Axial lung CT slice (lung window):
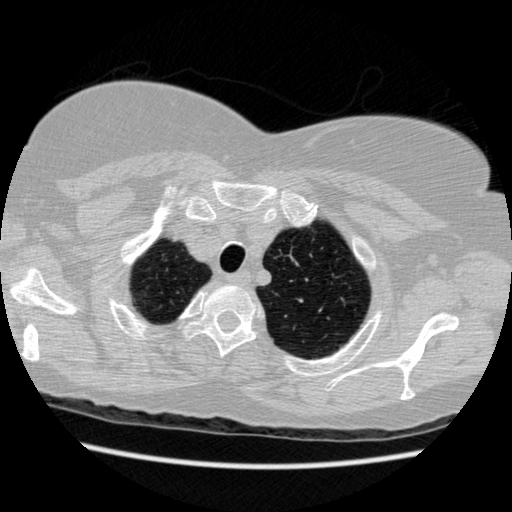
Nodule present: no